Question: I have a layout question about my pokerodds calculator. My 'JFrame' exists of a top panel with grid layout and a center panel with border layout. This center panel has added a 'JLabel' with an image in 'BorderLayout.CENTER' and a 'JPanel' in 'BorderLayout.NORTH'. The panel in 'BorderLayout.NORTH' has two JButtons. Now I want to place a JButton on top of the JLabel (the pokertable) but I cant do 'centerPanel.add(boardCard1.BorderLayout.CENTER);' because I already do this for the JLabel. How can I solve this and place the 'Cards' in the center of the table? I have only included the aceClubs Card in the code snippet to provide better readability.
'''
public class OddsCalculator extends JFrame{
JPanel topPanel;
JLabel tablePicture;
JPanel centerPanel;
//ImagePanel panel = new ImagePanel(new ImageIcon(this.getClass().getResource("/images/pokertable.png")).getImage());
JPanel centerPanelNorth;
Card aceClubs;
Card playerOneCardOne;
Card playerOneCardTwo;
Card playerTwoCardOne;
Card playerTwoCardTwo;
Card playerCardSpotTarget;
Card playerCardSpotSender;
Player player1=new Player();
Player player2=new Player();
Card boardCard1=new Card();
Card boardCard2=new Card();
Card boardCard3=new Card();
Card boardCard4=new Card();
Board board=new Board();
public OddsCalculator(){
initUI();
}
public void initUI() {
//cardsPanel=new JPanel(new GridLayout(4,13,0,0));
setLayout(new BorderLayout());
topPanel = new JPanel(new GridLayout(4,13,0,0));
centerPanel=new JPanel(new BorderLayout());
tablePicture = new JLabel(new ImageIcon(this.getClass().getResource(Constants.POKERTABLE_ICON)));
centerPanelNorth=new JPanel();
aceClubs=new Card();
playerOneCardOne=new Card();
playerOneCardTwo=new Card();
playerTwoCardOne=new Card();
playerTwoCardTwo=new Card();
boardCard1=new Card();
boardCard2=new Card();
boardCard3=new Card();
board=new Board();
//setLayout(new FlowLayout(FlowLayout.LEFT));
topPanel.setPreferredSize(new Dimension(1200,450));//was 1000/600
getContentPane().add(topPanel,BorderLayout.NORTH);
//setSize(1000,1600);
setDefaultCloseOperation(EXIT_ON_CLOSE);
aceClubs.suit=Constants.CARD_SUIT_CLUBS;
aceClubs.kind=Constants.CARD_KIND_ACE;
aceClubs.iconPath=Constants.ACE_CLUBS_ICON;
aceClubs.setIcon(new javax.swing.ImageIcon(this.getClass().getResource(aceClubs.iconPath)));
aceClubs.setBorder(null);
aceClubs.setContentAreaFilled(false);
aceClubs.addMouseListener(new java.awt.event.MouseAdapter() {
public void mouseClicked(java.awt.event.MouseEvent evt) {
MouseClicked(evt);
}
});
topPanel.add(aceClubs,BorderLayout.PAGE_START);
getContentPane().add(centerPanel,BorderLayout.CENTER); //was centerpanel
//PLAYER 1 CARD SPOTS
playerOneCardOne.iconPath=Constants.CARD_BACKSIDE;
playerOneCardOne.setIcon(new javax.swing.ImageIcon(this.getClass().getResource(playerOneCardOne.iconPath)));
playerOneCardOne.setBorder(javax.swing.BorderFactory.createLineBorder(new java.awt.Color(0, 0, 0), 5));
playerOneCardOne.setBorderPainted(false);
playerOneCardOne.setContentAreaFilled(false);
playerOneCardOne.addMouseListener(new java.awt.event.MouseAdapter() {
public void mouseClicked(java.awt.event.MouseEvent evt) {
PlayerOneMouseClicked(evt);
}
});
//centerPanel.add(playerOneCardOne,BorderLayout.WEST); //was centerpanel
playerOneCardTwo.iconPath=Constants.CARD_BACKSIDE;
playerOneCardTwo.setIcon(new javax.swing.ImageIcon(this.getClass().getResource(playerOneCardTwo.iconPath)));
playerOneCardTwo.setBorder(javax.swing.BorderFactory.createLineBorder(new java.awt.Color(0, 0, 0), 5));
playerOneCardTwo.setBorderPainted(false);
playerOneCardTwo.setContentAreaFilled(false);
playerOneCardTwo.addMouseListener(new java.awt.event.MouseAdapter() {
public void mouseClicked(java.awt.event.MouseEvent evt) {
PlayerOneMouseClicked(evt);
}
});
//centerPanel.add(playerOneCardTwo,BorderLayout.EAST);
//BOARD CARD SPOTS
boardCard1.iconPath=Constants.CARD_BACKSIDE;
boardCard1.setIcon(new javax.swing.ImageIcon(this.getClass().getResource(boardCard1.iconPath)));
boardCard1.setBorder(javax.swing.BorderFactory.createLineBorder(new java.awt.Color(0, 0, 0), 5));
boardCard1.setBorderPainted(false);
boardCard1.setContentAreaFilled(false);
boardCard1.addMouseListener(new java.awt.event.MouseAdapter() {
public void mouseClicked(java.awt.event.MouseEvent evt) {
PlayerOneMouseClicked(evt);
}
});
boardCard1.boardPosition=1;
// centerPanel.add(boardCard1);
boardCard2.iconPath=Constants.CARD_BACKSIDE;
boardCard2.setIcon(new javax.swing.ImageIcon(this.getClass().getResource(boardCard2.iconPath)));
boardCard2.setBorder(javax.swing.BorderFactory.createLineBorder(new java.awt.Color(0, 0, 0), 5));
boardCard2.setBorderPainted(false);
boardCard2.setContentAreaFilled(false);
boardCard2.addMouseListener(new java.awt.event.MouseAdapter() {
public void mouseClicked(java.awt.event.MouseEvent evt) {
PlayerOneMouseClicked(evt);
}
});
//centerPanel.add(boardCard1,SwingConstants.CENTER);
boardCard2.boardPosition=2;
//centerPanel.add(boardCard2);
boardCard3.iconPath=Constants.CARD_BACKSIDE;
boardCard3.setIcon(new javax.swing.ImageIcon(this.getClass().getResource(boardCard3.iconPath)));
boardCard3.setBorder(javax.swing.BorderFactory.createLineBorder(new java.awt.Color(0, 0, 0), 5));
boardCard3.setBorderPainted(false);
boardCard3.setContentAreaFilled(false);
boardCard3.addMouseListener(new java.awt.event.MouseAdapter() {
public void mouseClicked(java.awt.event.MouseEvent evt) {
PlayerOneMouseClicked(evt);
}
});
//centerPanel.add(boardCard1);
boardCard3.boardPosition=3;
//centerPanel.add(boardCard3);
boardCard4.iconPath=Constants.CARD_BACKSIDE;
boardCard4.setIcon(new javax.swing.ImageIcon(this.getClass().getResource(boardCard4.iconPath)));
boardCard4.setBorder(javax.swing.BorderFactory.createLineBorder(new java.awt.Color(0, 0, 0), 5));
boardCard4.setBorderPainted(false);
boardCard4.setContentAreaFilled(false);
boardCard4.addMouseListener(new java.awt.event.MouseAdapter() {
public void mouseClicked(java.awt.event.MouseEvent evt) {
PlayerOneMouseClicked(evt);
}
});
//centerPanel.add(boardCard1,SwingConstants.CENTER);
//boardCard4.boardPosition=4
//centerPanel.add(boardCard4);
centerPanel.add(tablePicture,BorderLayout.CENTER); //TABLE
centerPanel.add(centerPanelNorth,BorderLayout.NORTH);
centerPanelNorth.add(playerOneCardOne);
centerPanelNorth.add(playerOneCardTwo);
//How to add for example boardCard1 on top of the table?
}
private void MouseClicked(java.awt.event.MouseEvent evt) {
//JButton b=(JButton)evt.getSource();
playerCardSpotSender=(Card)evt.getSource();
System.out.println(playerCardSpotSender.suit+" "+playerCardSpotSender.kind);
if (playerCardSpotTarget != null && playerCardSpotTarget.isBorderPainted()) {
playerCardSpotSender.setLocation(playerCardSpotTarget.getLocation());
System.out.println(playerCardSpotTarget.getLocation());
}
}
private void PlayerOneMouseClicked(java.awt.event.MouseEvent evt){
//JButton b=(JButton)evt.getSource();
playerCardSpotTarget=(Card)evt.getSource();
if(playerCardSpotTarget.isBorderPainted()){
playerCardSpotTarget.setBorderPainted(false);
}
else{
playerCardSpotTarget.setBorderPainted(true);
}
}
public static void main(String[] args) {
OddsCalculator oc=new OddsCalculator();
oc.setVisible(true);
oc.pack();
}
}
'''
Card.java
'''
public class Card extends JButton{
int suit;
int kind;
boolean known;
String iconPath;
Integer boardPosition;
}
'''
Layout at the moment:

**EDIT: **
How can I position the buttons in center with OverlayLayout?
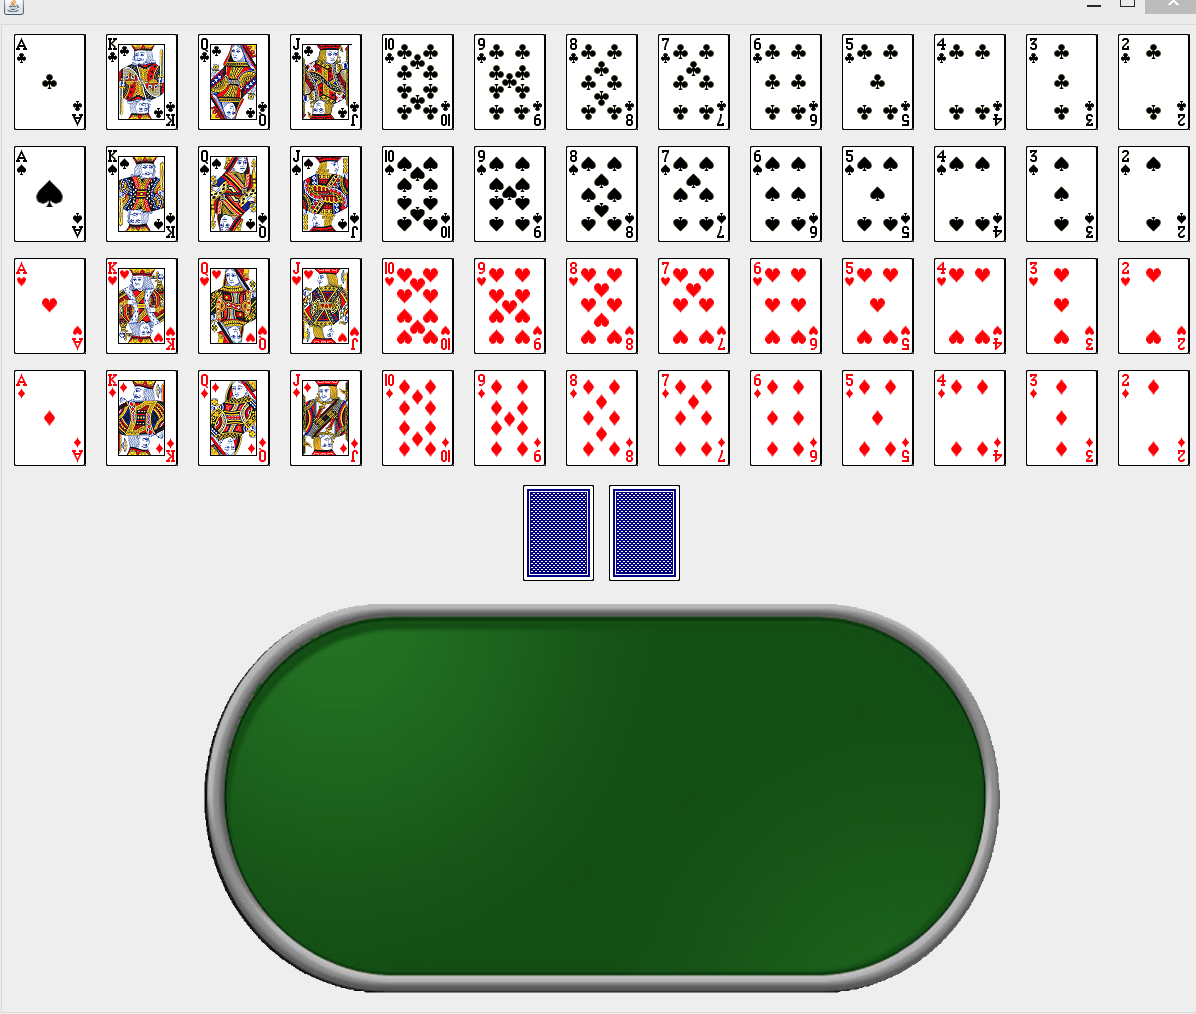
Answer: First of all your question is way too complex with too much code. Your question is about display a button on top of an image. So create a frame with an image and add a button to the image. It should take about 20 lines of code to create a simple program that does this. Then once you understand the basic concept of how to do this you add the changes to your real program.
All the other code you posted is irrelevant to the problem and is completely unnecessary. Learn to simplify your problem when you ask a question.
> Now I want to place a JButton on top of the JLabel (the pokertable) but I cant do centerPanel.add(boardCard1.BorderLayout.CENTER); because I already do this for the JLabel.
So you add the button to the label:
'''
label.setLayout( new GridBagLayout() );
label.add(button, new GridBagConstraints());
'''
As long as the component you want to display is smaller than the size of the image on the label the component will be centered in the image.